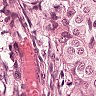
Metastatic tissue present: yes